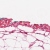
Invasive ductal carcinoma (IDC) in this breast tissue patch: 0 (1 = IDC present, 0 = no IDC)